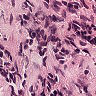
Metastatic tissue present: no